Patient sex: F
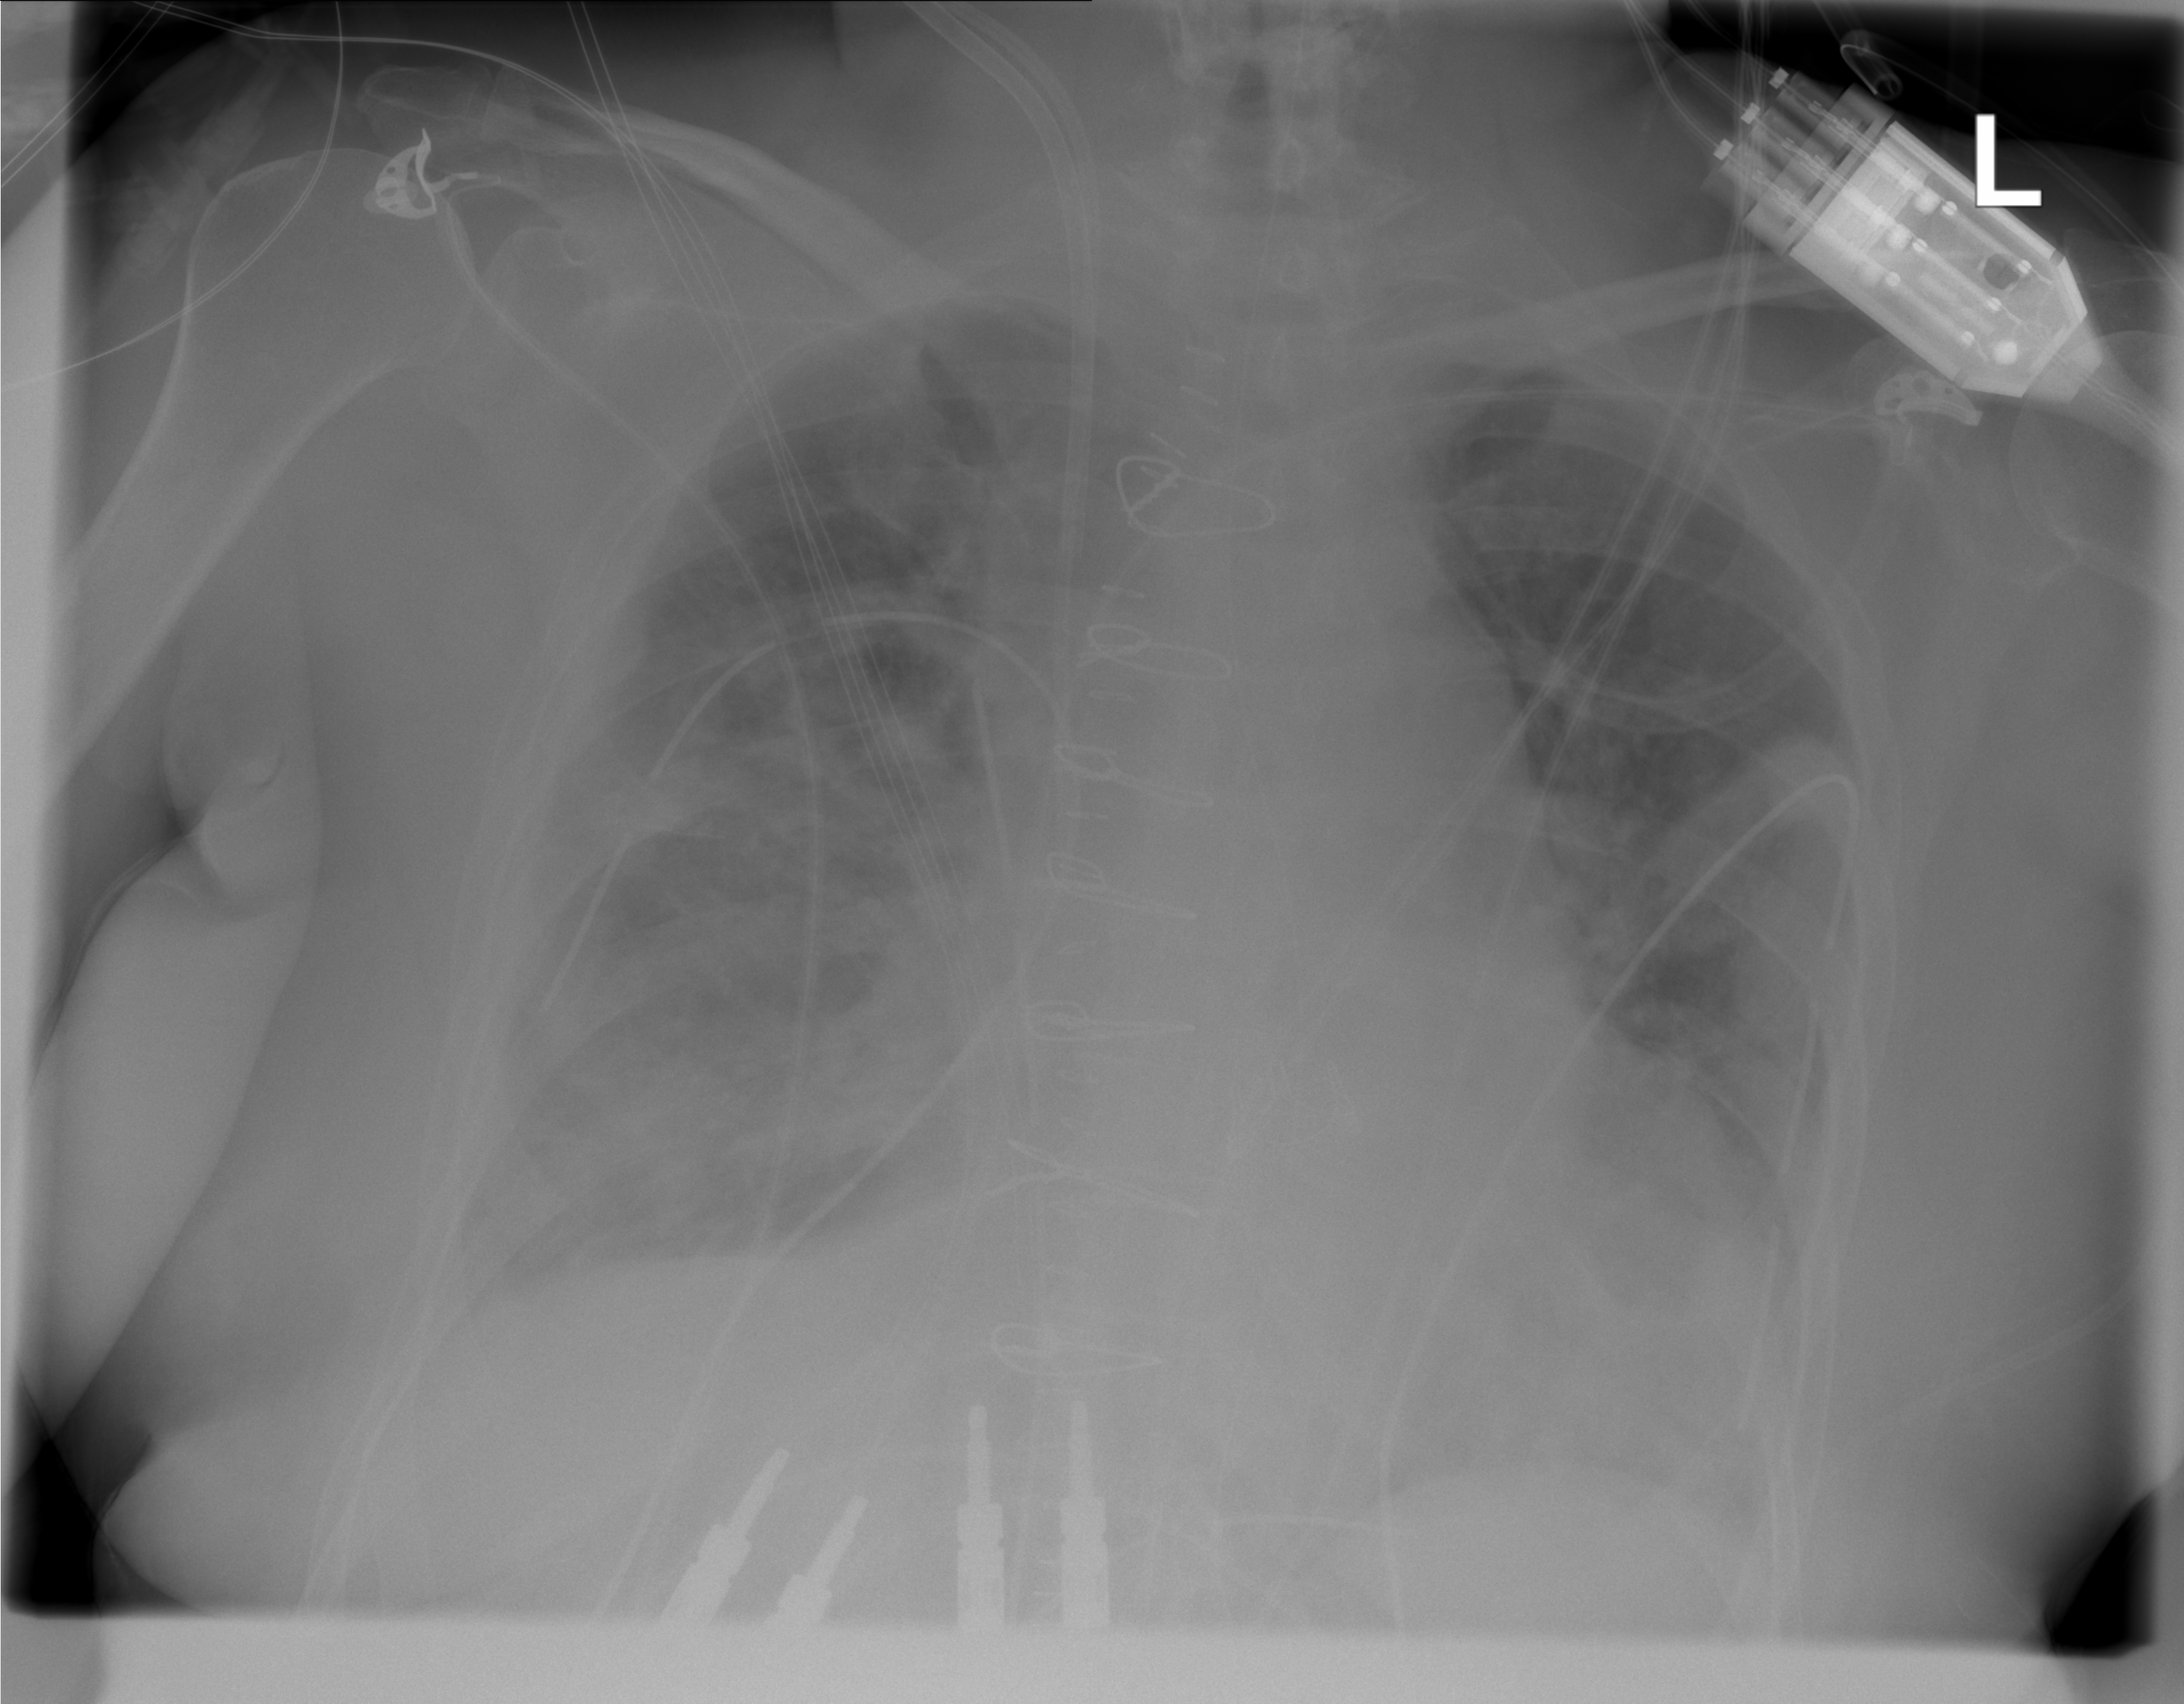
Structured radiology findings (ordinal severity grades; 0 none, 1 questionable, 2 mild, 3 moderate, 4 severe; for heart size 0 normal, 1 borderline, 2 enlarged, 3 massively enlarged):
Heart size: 0
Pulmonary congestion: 2
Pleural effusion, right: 2
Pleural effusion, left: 2
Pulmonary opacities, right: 3
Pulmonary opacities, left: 2
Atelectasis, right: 2
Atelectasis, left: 2